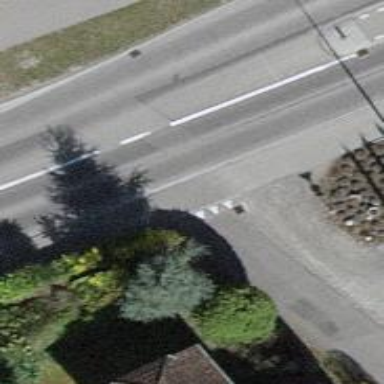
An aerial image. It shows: Road with "give way" sign.